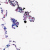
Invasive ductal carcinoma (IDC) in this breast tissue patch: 0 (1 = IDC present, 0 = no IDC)